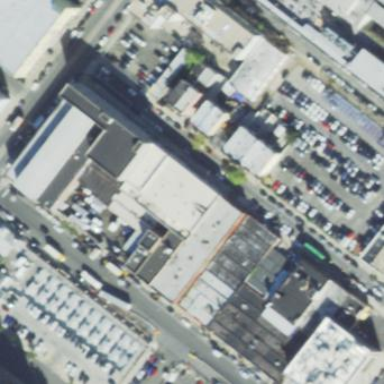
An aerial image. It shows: Warehouse building.